Current action and preconditions to check: path_clear

Your task: For each precondition in the list above, predict whether it will hold at this action.

Consider the current scene as observed from the mobile robot's camera, and analyze the predicted future states of all dynamic agents (e.g., people, animals, vehicles, or any moving entities) within the NEXT SECOND.

IMPORTANT: Only answer "very likely" if you are absolutely certain—based on strong, clear evidence—that a dynamic agent will violate the precondition in the predicted future state. Do NOT answer "very likely" for unlikely, ambiguous, or low-probability risks.

Ask yourself for each precondition: Is there a high probability, with clear and convincing evidence, that the predicted future states of any dynamic agent will interfere with the predicted future state of the currently executing action within the NEXT SECOND, causing that precondition to fail?

Assess the risk level based on these predictions. Use "likely" or "very likely" if motions create a clear risk of interference.

Use "neutral" or "improbable" if agents are nearby but their predicted paths are clearly diverging or non-conflicting.

Failure Risk Categories: "very improbable", "improbable", "neutral", "likely", "very likely"

Answer Format: Output ONLY the probability_of_failure value from these categories: "very improbable", "improbable", "neutral", "likely", "very likely"

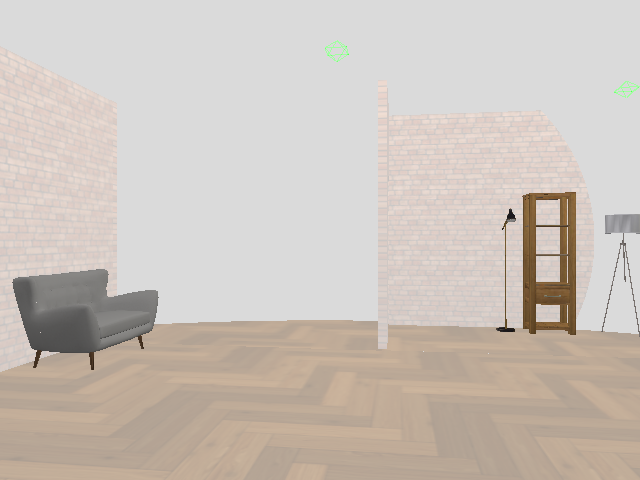

Answer: very improbable